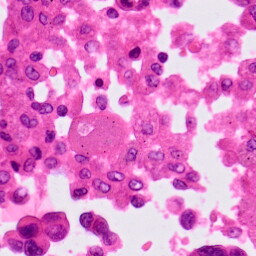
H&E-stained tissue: Lung